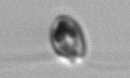
Label: flagellate_morphotype1